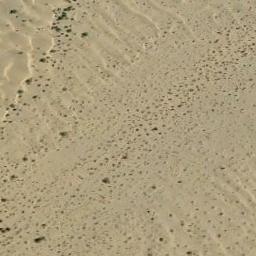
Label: chaparral